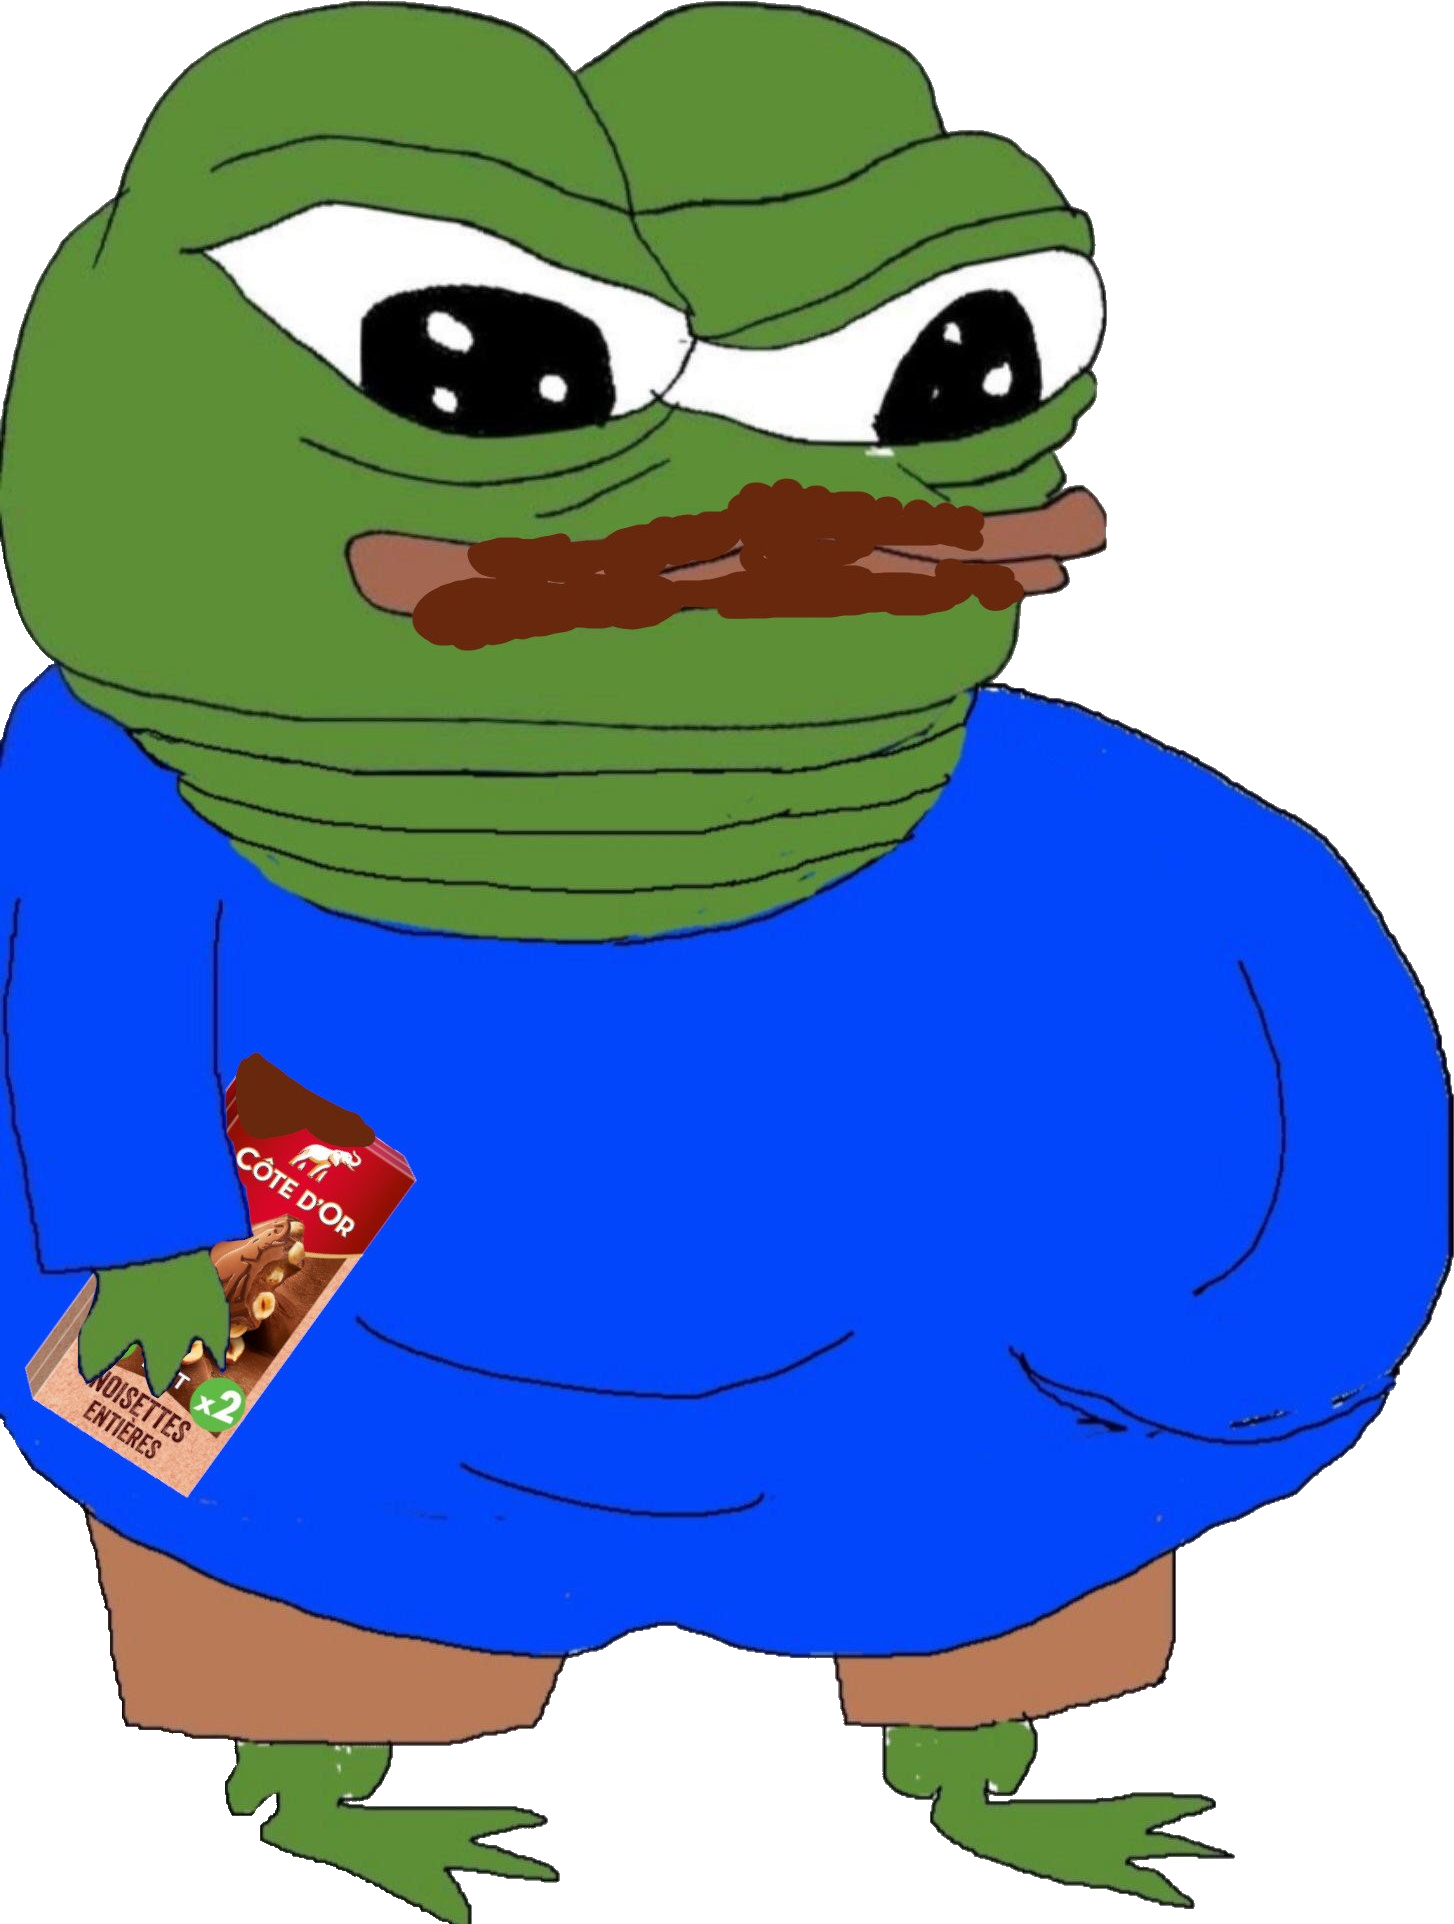
Label: 5_Pepe